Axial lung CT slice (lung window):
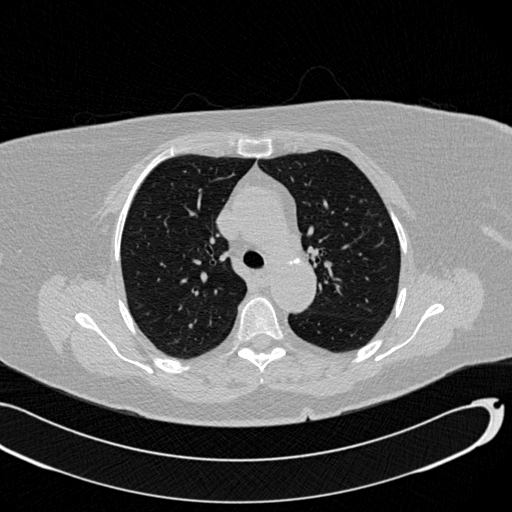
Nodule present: no